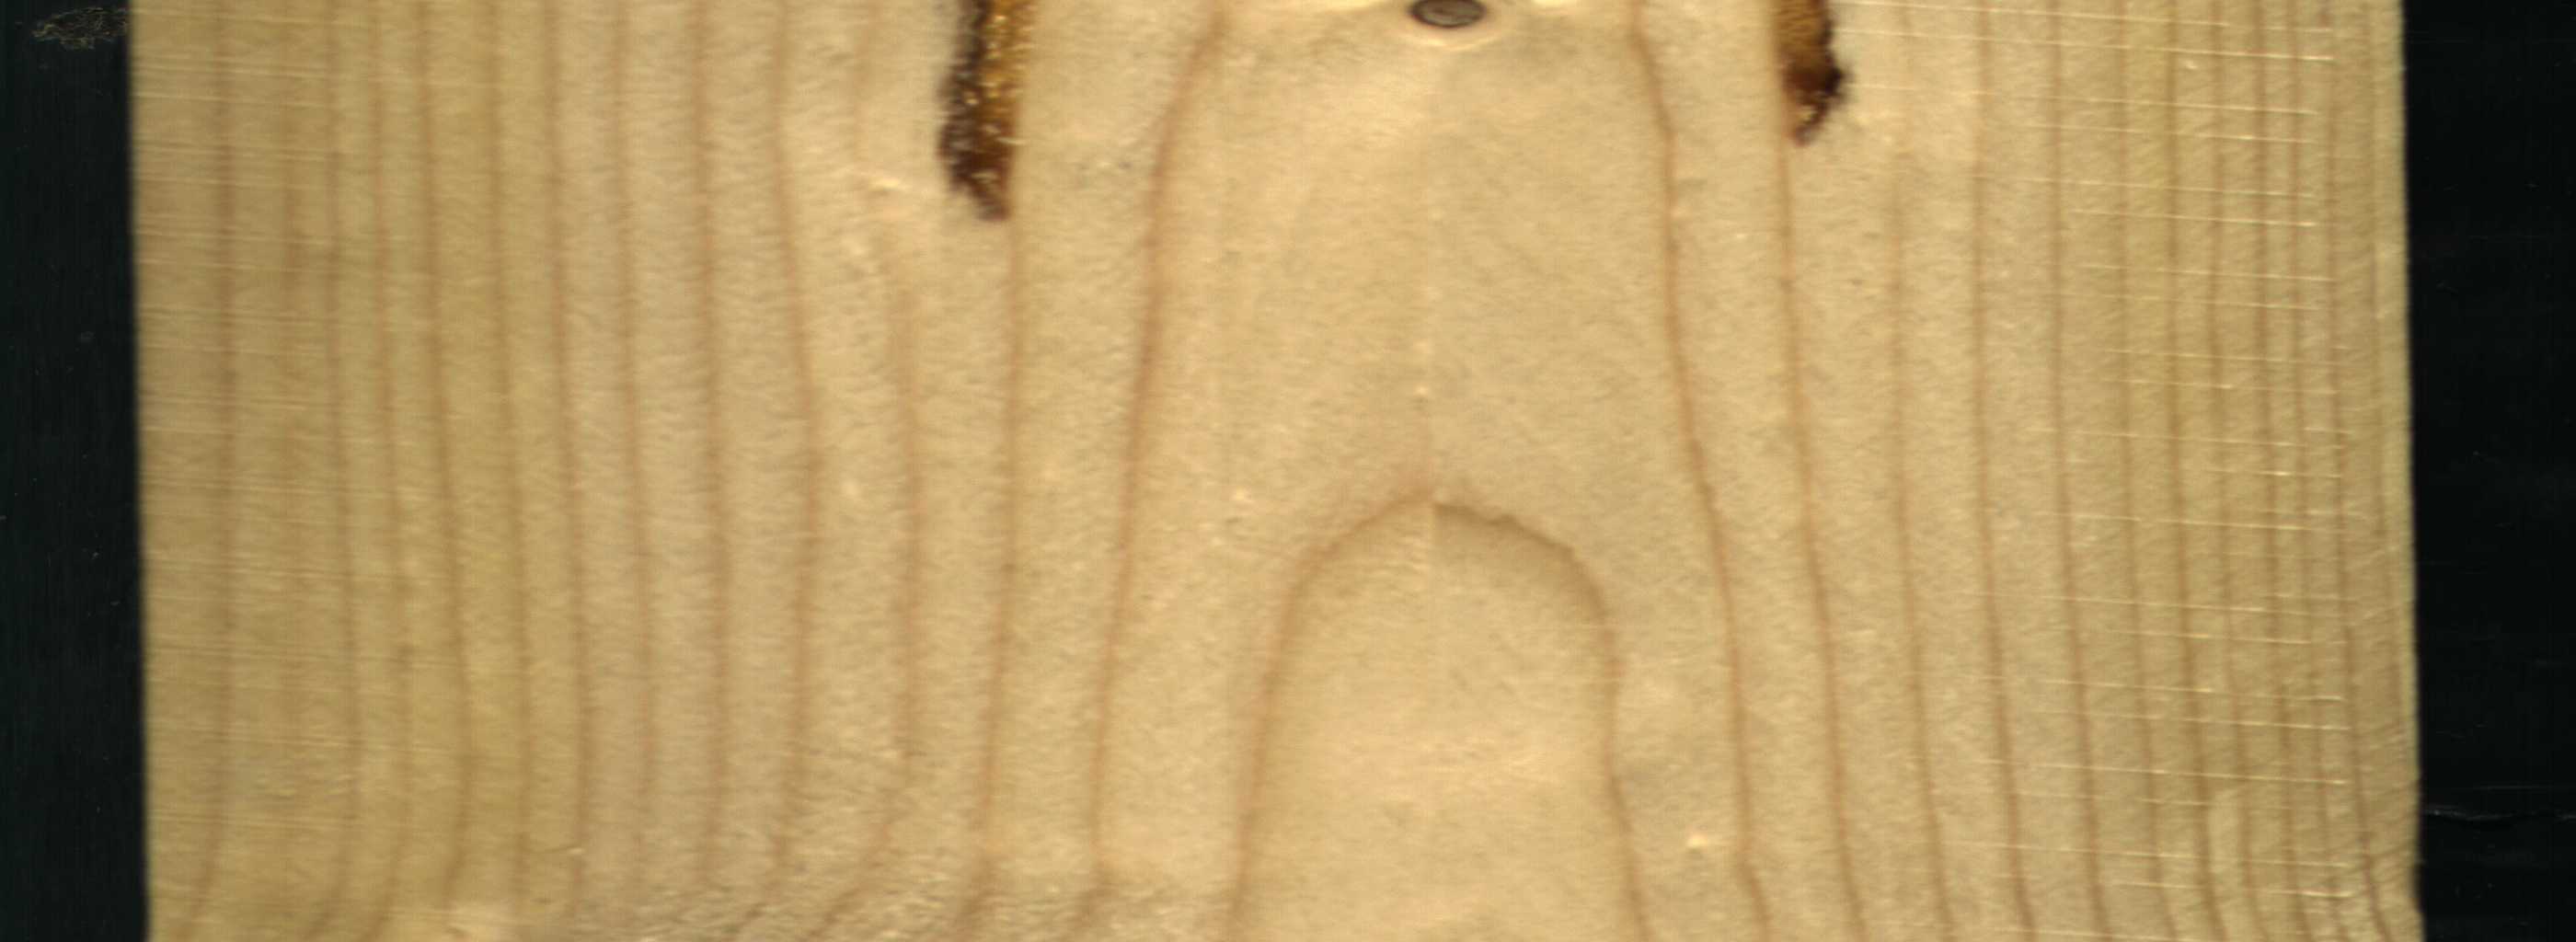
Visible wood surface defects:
resin
resin
Live_Knot